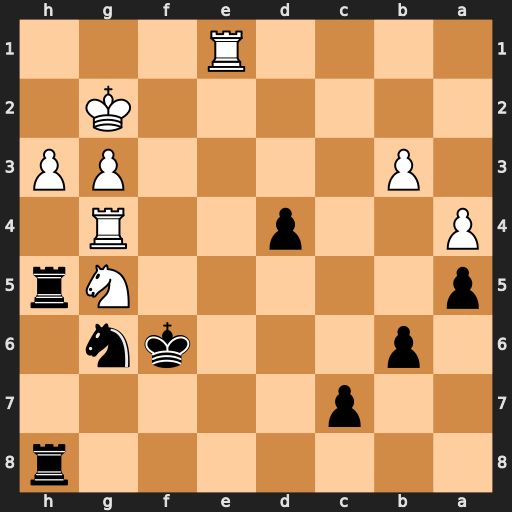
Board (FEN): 7r/2p5/1p3kn1/p5Nr/P2p2R1/1P4PP/6K1/4R3
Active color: b
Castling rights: -
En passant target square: -
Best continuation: Rxg5 Rf1+ Rf5 Rxf5+ Kxf5